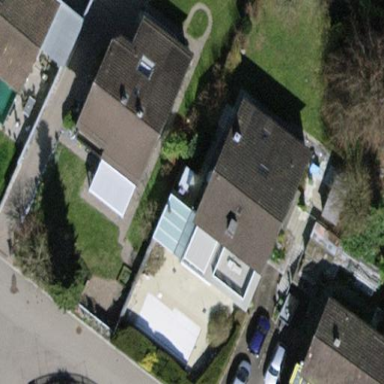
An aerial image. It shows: Building with pitched roof.